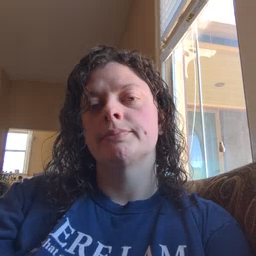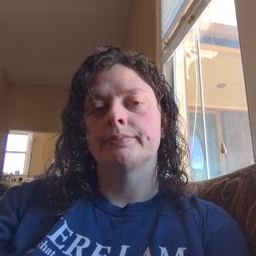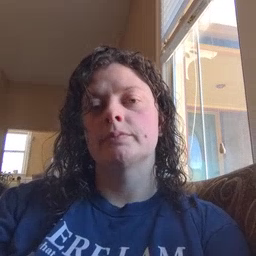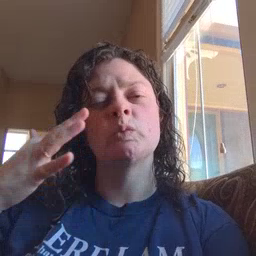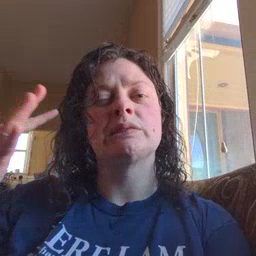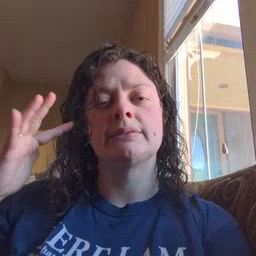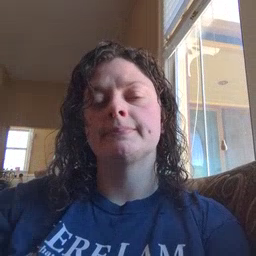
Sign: noisy